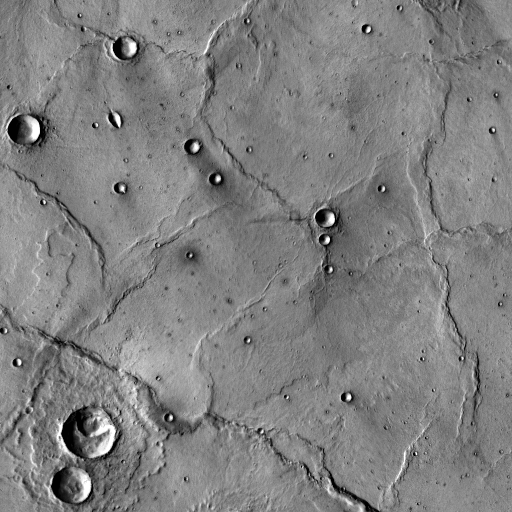
Crater classes present: Background, Other, Layered, Buried, Secondary